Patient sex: F
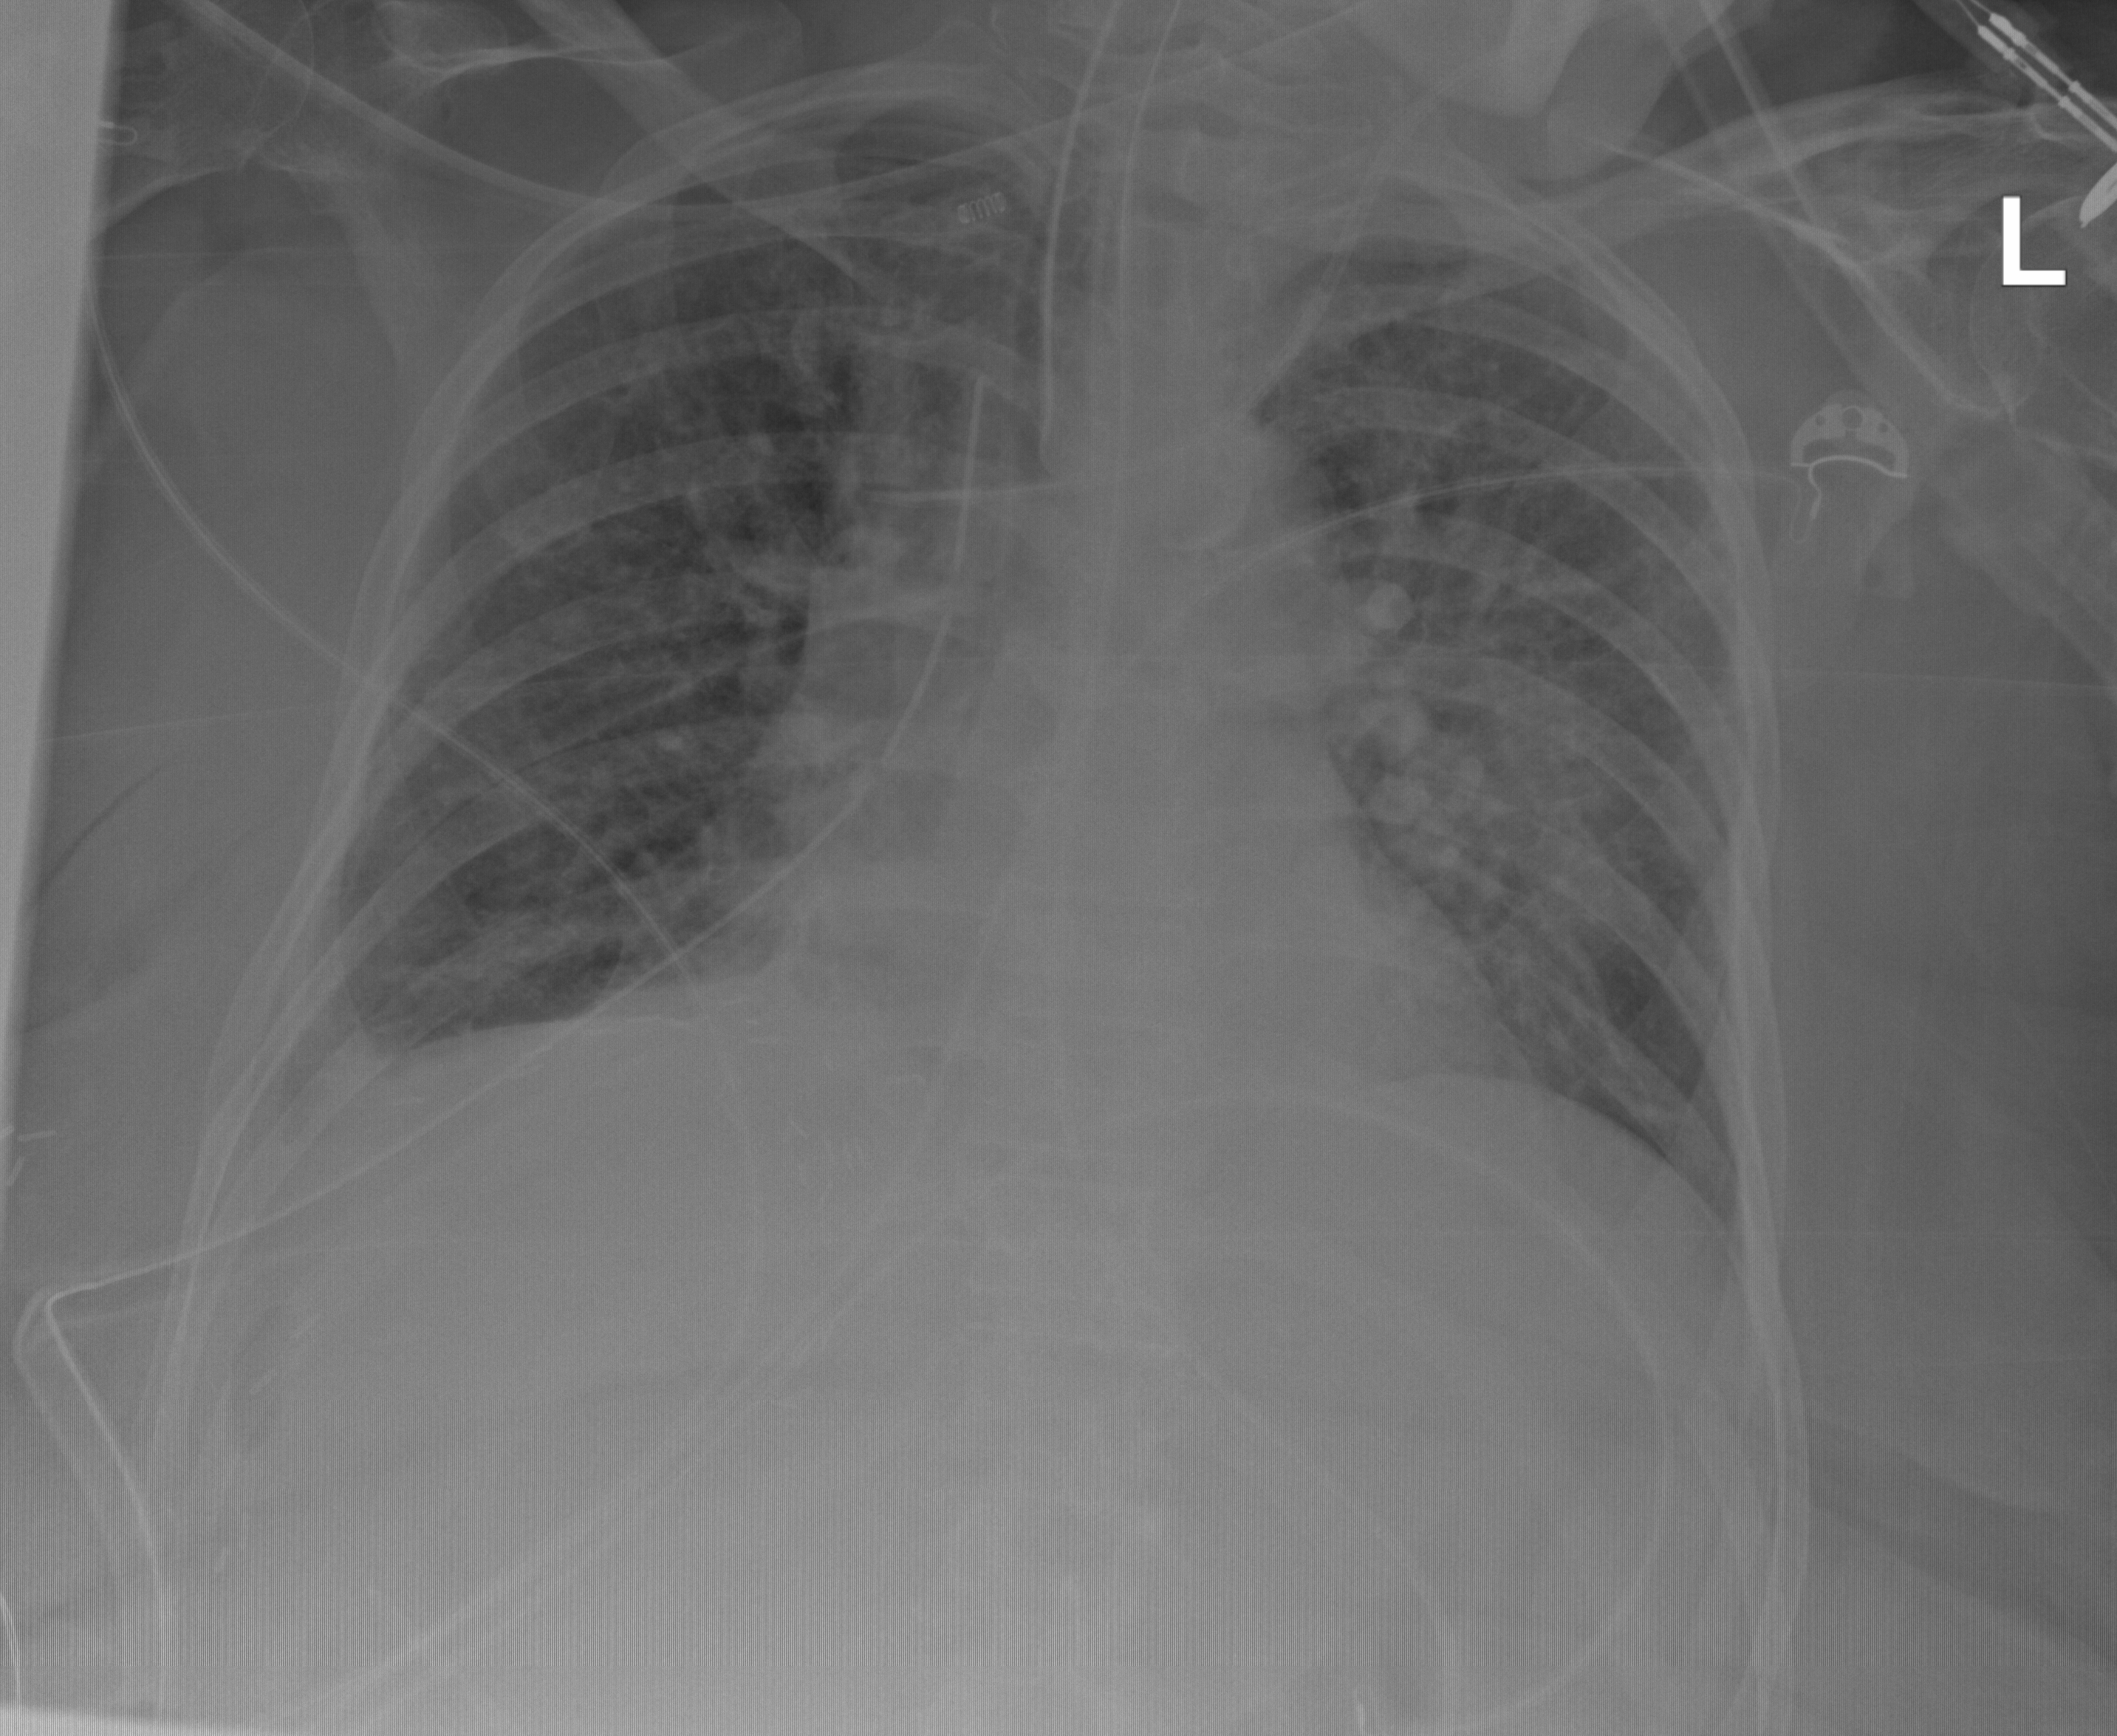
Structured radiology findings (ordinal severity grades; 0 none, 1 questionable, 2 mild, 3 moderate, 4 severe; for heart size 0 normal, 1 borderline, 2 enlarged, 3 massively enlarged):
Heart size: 2
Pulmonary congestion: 2
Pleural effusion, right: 0
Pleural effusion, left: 0
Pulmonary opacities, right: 2
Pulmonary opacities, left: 2
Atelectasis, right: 2
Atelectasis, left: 2